在平面直角坐标系$xOy$中，已知点$A$为椭圆$\Gamma$:$\frac{x^2}{6}+\frac{y^2}{2}=1$上一点，$F_1$、$F_2$分别为椭圆的左、右焦点.
\vspace{1em}
\noindent
(1) 若点$A$的横坐标为$2$，求$|AF_1|$的长；
\vspace{1em}
\noindent
(2) 设$\Gamma$的上、下顶点分别为$M_1$、$M_2$，记$\triangle AF_1F_2$的面积为$S_1$，$\triangle AM_1M_2$的面积为$S_2$，若$S_1 \ge S_2$，求$|OA|$的取值范围；
\vspace{1em}
\noindent
(3) 若点$A$在$x$轴上方，设直线$AF_2$与$\Gamma$交于点$B$，与$y$轴交于点$K$，$KF_1$延长线与$\Gamma$交于点$C$，是否存在$x$轴上方的点$C$，使得$\overrightarrow{F_1A}+\overrightarrow{F_1B}+\overrightarrow{F_1C}=\lambda(\overrightarrow{F_2A}+\overrightarrow{F_2B}+\overrightarrow{F_2C})(\lambda \in \mathbb{R})$成立？若存在，请求出点$C$的坐标；若不存在，请说明理由.
【解答】
\noindent
【答案】(1) $\boldsymbol{\frac{5\sqrt{6}}{3}}$；
\vspace{0.5em}
\noindent
(2) $\boldsymbol{\left(\sqrt{2},\frac{3\sqrt{10}}{5}\right]}$；
\vspace{0.5em}
\noindent
(3) 存在，$\boldsymbol{C\left(-\frac{9}{4},\frac{\sqrt{5}}{4}\right)}$。
\vspace{1em}
\noindent
【解析】（1）设$A(2,y)$，由点$A$为椭圆$\Gamma$:$\frac{x^2}{6}+\frac{y^2}{2}=1$上一点，得$\frac{2^2}{6}+\frac{y^2}{2}=1$，即$y^2=\frac{2}{3}$，又$F_1(-2,0)$，
所以
\[
|AF_1|=\sqrt{[2-(-2)]^2+(y-0)^2}=\frac{5\sqrt{6}}{3}.
\]
\vspace{0.5em}
\noindent
（2）设$A(x,y),xy\neq 0$，而$|F_1F_2|=4,|M_1M_2|=2\sqrt{2}$，
则
\[
S_1=\frac{1}{2}|F_1F_2||y|=2|y|,\quad S_2=\frac{1}{2}|M_1M_2||x|=\sqrt{2}|x|,
\]
由$S_1\ge S_2$，得$2|y|\ge\sqrt{2}|x|$，
即$2y^2\ge x^2$，又$\frac{x^2}{6}+\frac{y^2}{2}=1$，则$2y^2\ge 6-3y^2$，解得$\frac{6}{5}\le y^2<2$，
\[
|OA|=\sqrt{x^2+y^2}=\sqrt{(6-3y^2)+y^2}=\sqrt{6-2y^2}\in\left(\sqrt{2},\frac{3\sqrt{10}}{5}\right),
\]
所以$|OA|$的范围是$\left(\sqrt{2},\frac{3\sqrt{10}}{5}\right)$。
\vspace{0.5em}
\noindent

% 注释掉无法加载的图片，以解决编译错误
% \begin{center}
% \includegraphics[width=0.5\textwidth]{ns_fig1.png}
% \end{center}

（3）设$A(x_1,y_1),y_1>0,B(x_2,y_2)$，由图象对称性，得$A$、$C$关于$y$轴对称，则$C(-x_1,y_1)$，
又$F_1(-2,0),F_2(2,0)$，于是
\[
\overrightarrow{F_1A}=(x_1+2,y_1),\quad \overrightarrow{F_1B}=(x_2+2,y_2),\quad \overrightarrow{F_1C}=(-x_1+2,y_1),
\]
\vspace{1em}
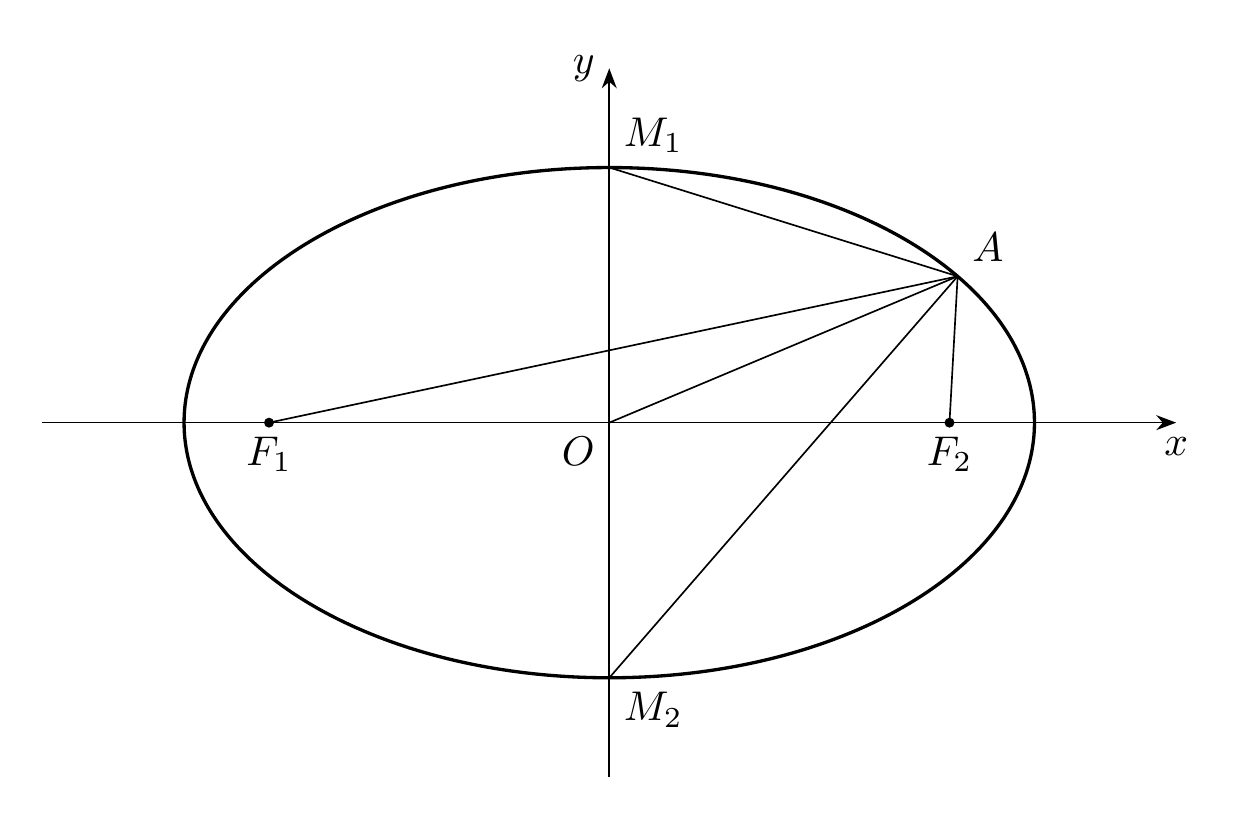